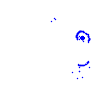
Particle: pion